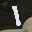
Label: 1